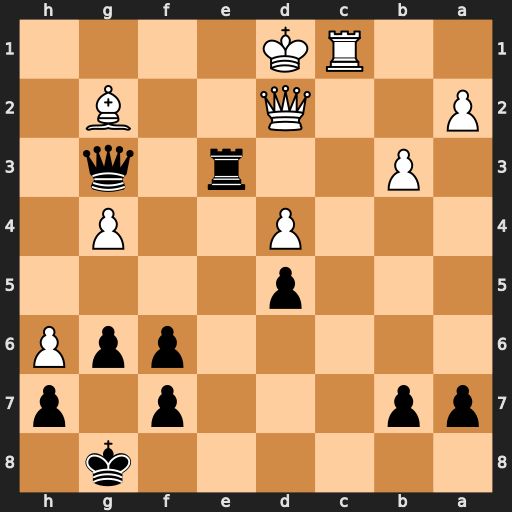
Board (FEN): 6k1/pp3p1p/5ppP/3p4/3P2P1/1P2r1q1/P2Q2B1/2RK4
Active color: b
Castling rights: -
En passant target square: -
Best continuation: Qxg4+ Kc2 Re2 Qxe2 Qxe2+